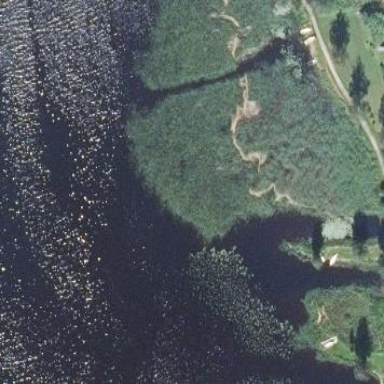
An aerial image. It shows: Reedbed wetland area.